Interaction volume radius: 5 \u00c5
Interaction volume height: 15 \u00c5
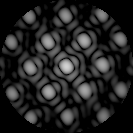
Disorder parameter: 0.1396